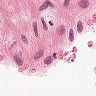
Metastatic tissue present: no